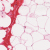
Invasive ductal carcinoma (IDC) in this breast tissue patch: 0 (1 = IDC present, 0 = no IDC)